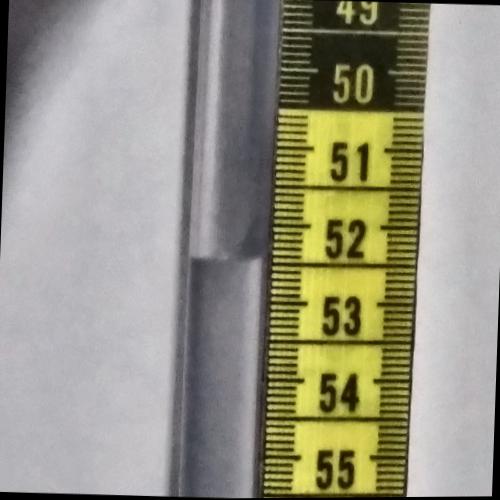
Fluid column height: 52.4 cm